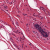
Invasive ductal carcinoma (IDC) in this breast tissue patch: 0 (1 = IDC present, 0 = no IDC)